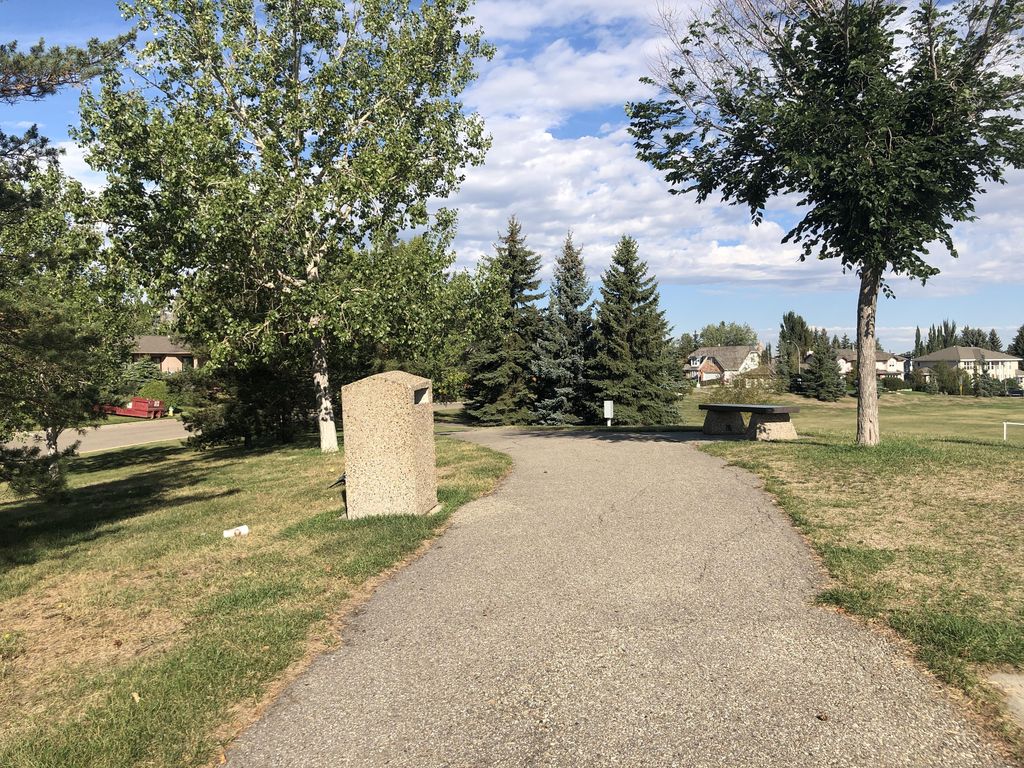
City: edmonton